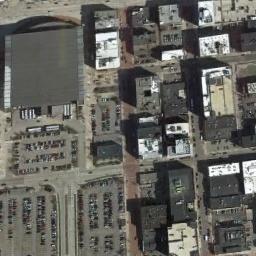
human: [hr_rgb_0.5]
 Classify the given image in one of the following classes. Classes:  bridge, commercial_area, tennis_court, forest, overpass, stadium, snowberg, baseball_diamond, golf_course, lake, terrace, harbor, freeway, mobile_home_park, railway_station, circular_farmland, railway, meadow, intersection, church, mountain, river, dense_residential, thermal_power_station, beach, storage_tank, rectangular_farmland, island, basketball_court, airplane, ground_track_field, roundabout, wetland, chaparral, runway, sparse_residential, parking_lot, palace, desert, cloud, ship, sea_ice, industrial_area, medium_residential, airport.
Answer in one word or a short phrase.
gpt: commercial_area